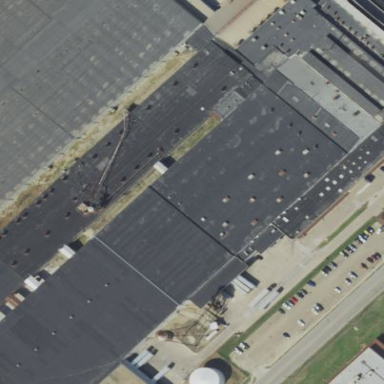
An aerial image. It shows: Industrial building.